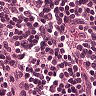
Metastatic tissue present: no